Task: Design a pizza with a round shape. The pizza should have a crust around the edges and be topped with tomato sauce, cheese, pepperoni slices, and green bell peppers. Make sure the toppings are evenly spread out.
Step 27:
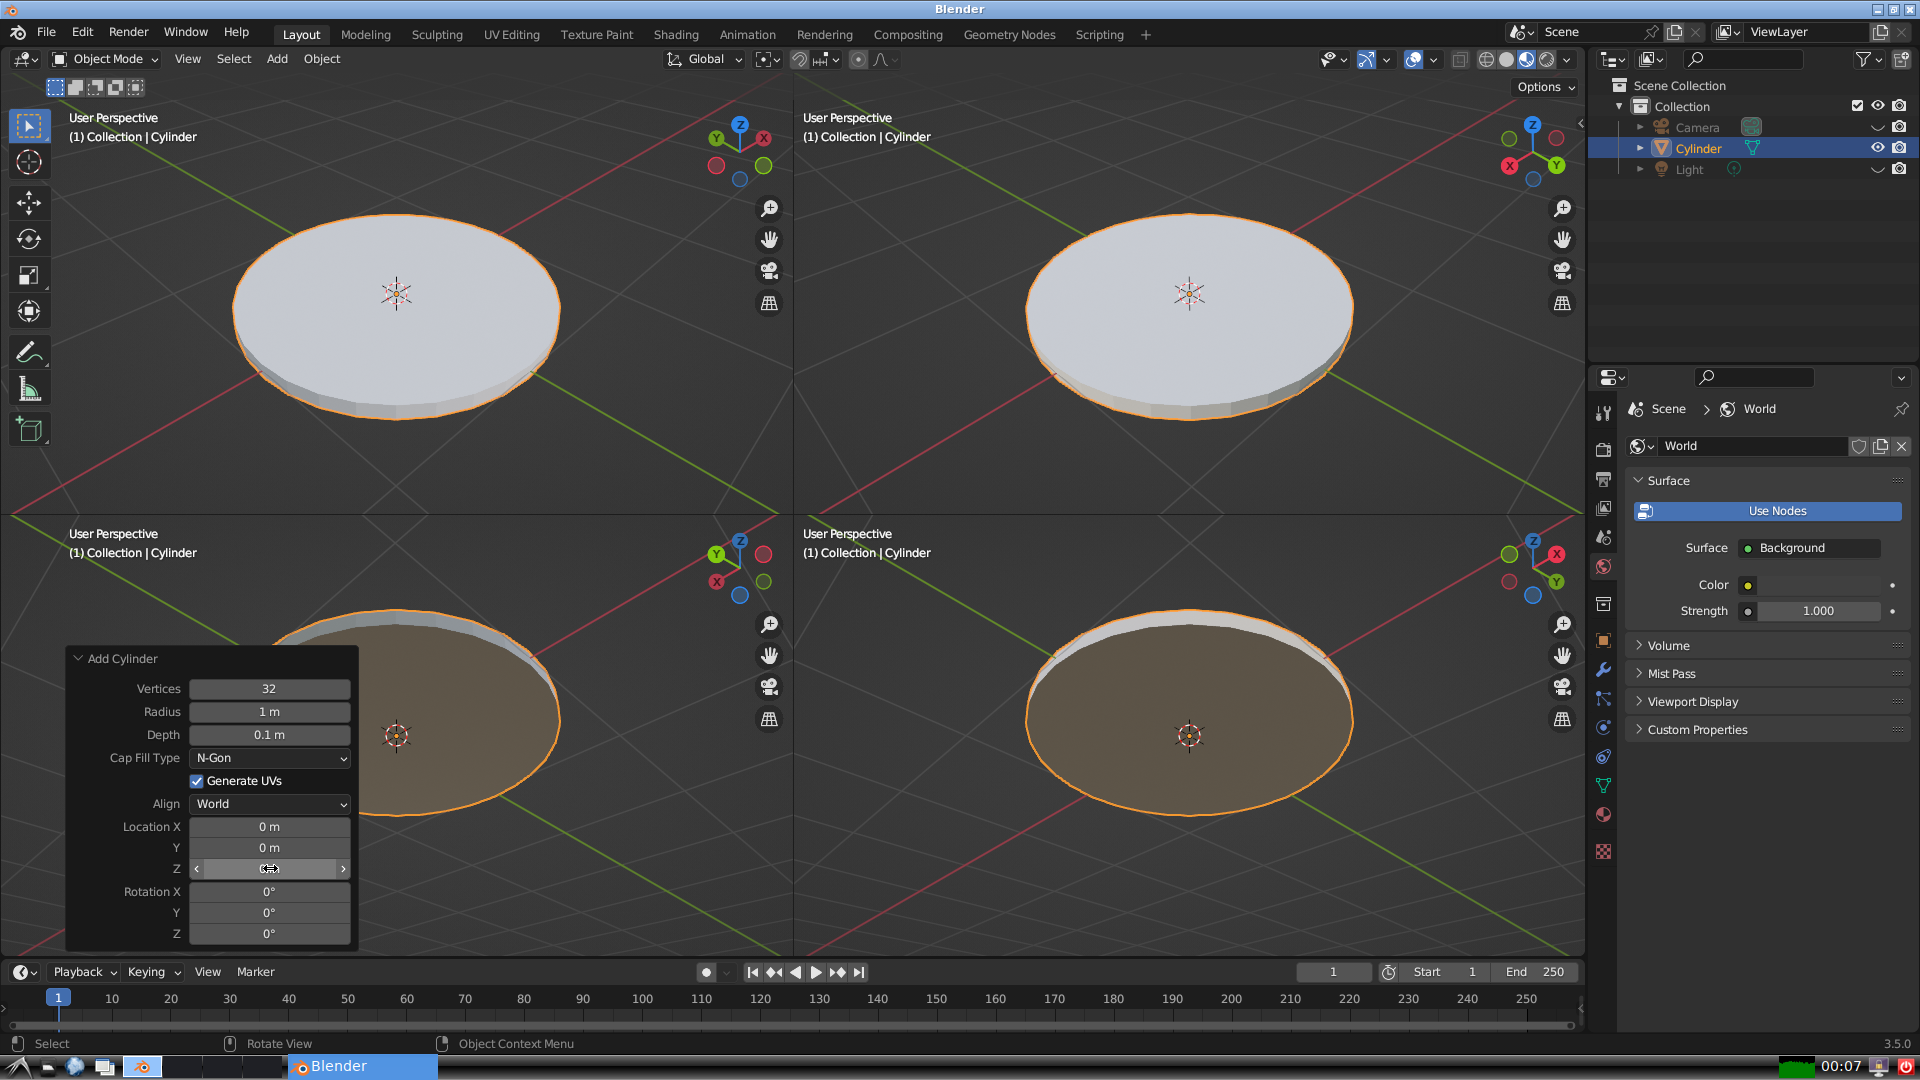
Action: {"mouse_move": [960, 540]}